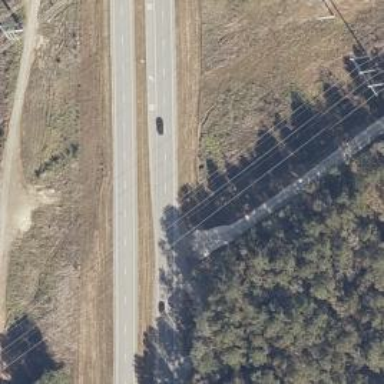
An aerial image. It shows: Trunk highway.